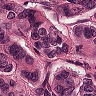
Metastatic tissue present: yes